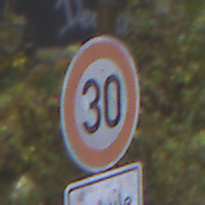
Verkehrszeichen: Geschwindigkeit30
Zusatzzeichen unten: HinweisDurchVerbaleAngabe8
Umgebung: Outdoor, Urban
Tageszeit: MorningAfternoon
Wetter: PartlyCloudy
Licht: Natural
Jahreszeit: NotSpecified
Kontrast: LowContrast